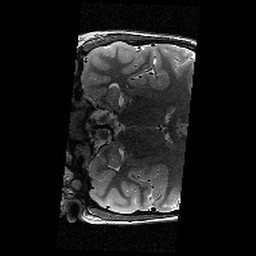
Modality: T2w
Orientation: coronal
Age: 9
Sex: female
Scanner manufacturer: siemens
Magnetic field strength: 3 T
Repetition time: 9.23 s
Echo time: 0.067 s